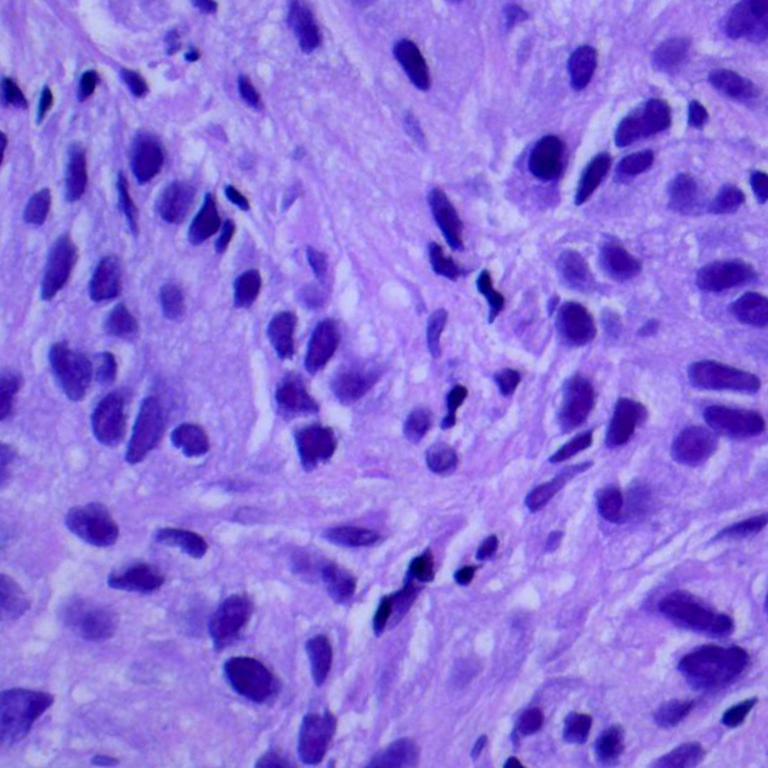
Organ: lung
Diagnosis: adenocarcinomas